Question: i have a 'WebMethod' that you pass a SQL Query for execution and return a list of string
-
Here is the 'webMethod'
'''
<WebMethod()> _
Public Function ExecQuery() As List(Of String)
Dim result As New List(Of String)
Dim sqlConn As New sqlConn........
Dim queryString As String = 'SELECT * FROM tbl_name'
Dim command As New SqlCommand(queryString, sqlConn)
sqlConn.Open()
Dim reader As SqlDataReader = command.ExecuteReader()
While reader.Read()
For i As Integer = 0 To reader.FieldCount - 1
result.Add(reader.Item(reader.GetName(i)))
Next
End While
Return result
End Function
'''

What is the best way of organizing this
- How can i change '<string>' To '<column_name>' and wrap them with 'Unique Name'i used to create a 'Class' and instead of 'list (of string)' i used the class reference
and i get a list as follow
'''
<className>
<col1>val1<col1>
<col2>val1<col1>
</className>
<className>
<col1>val2<col1>
<col2>val2<col1>
</className>
'''
and then i loop in javascript using this class name
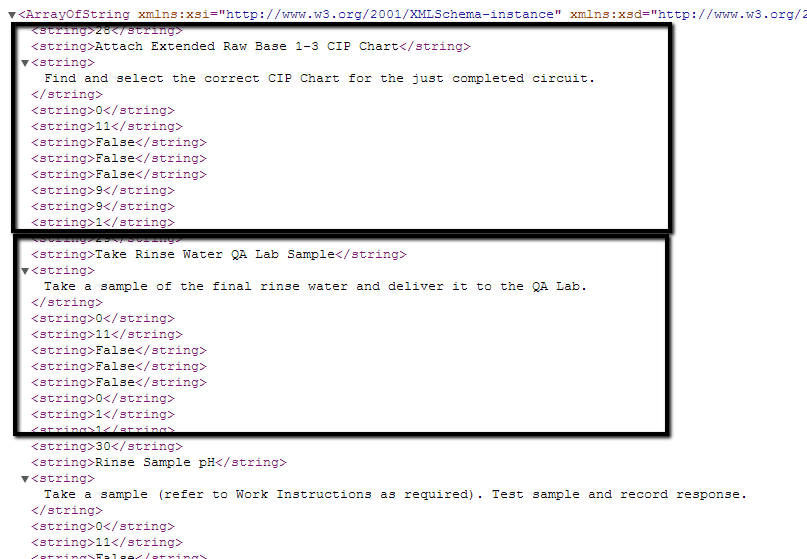
Answer: If this needs to be completely dynamic, then (as @Jeremy suggested) return your own XML. Have the webmethod return 'String', not 'List(Of ...)'. Create your own XML string:
'''
Dim sb As New System.Text.StringBuilder
While reader.Read()
sb.Append("<record>")
For i As Integer = 0 To reader.FieldCount - 1
sb.AppendFormat("<field name=""{0}"">", reader.GetName(i))
sb.Append(reader(i).ToString())
sb.Append("</field>")
Next
sb.Append("</record>")
End While
Return sb.ToString()
'''
Parse the XML in your Javascript code using DOM methods.